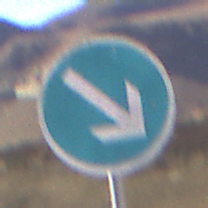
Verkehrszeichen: VorgeschriebeneVorbeifahrtRechts
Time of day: Midday
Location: Outdoor (Nature)
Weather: Clear
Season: NotSpecified
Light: Natural